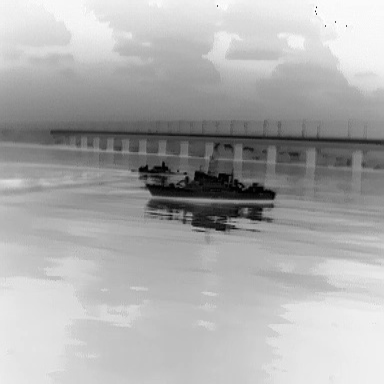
There is a warship in the infrared image.